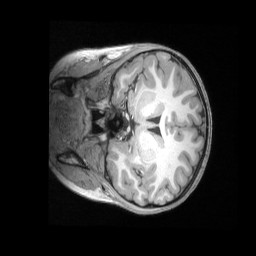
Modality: T1w
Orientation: coronal
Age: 8
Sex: male
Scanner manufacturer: siemens
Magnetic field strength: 3 T
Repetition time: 2.53 s
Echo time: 0.00164 s